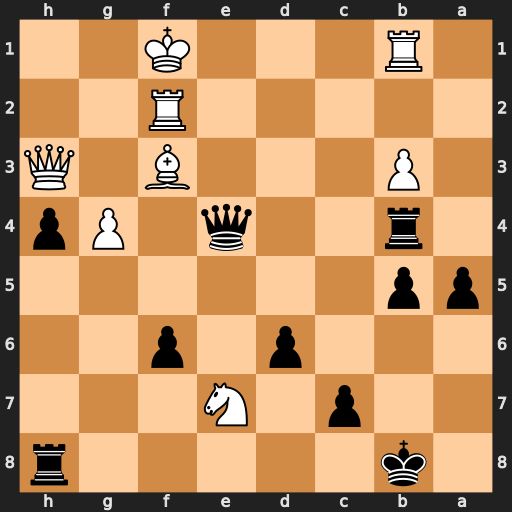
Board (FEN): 1k5r/2p1N3/3p1p2/pp6/1r2q1Pp/1P3B1Q/5R2/1R3K2
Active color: b
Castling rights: -
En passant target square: -
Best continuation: Qxb1+ Kg2 Re4 Nc6+ Kb7